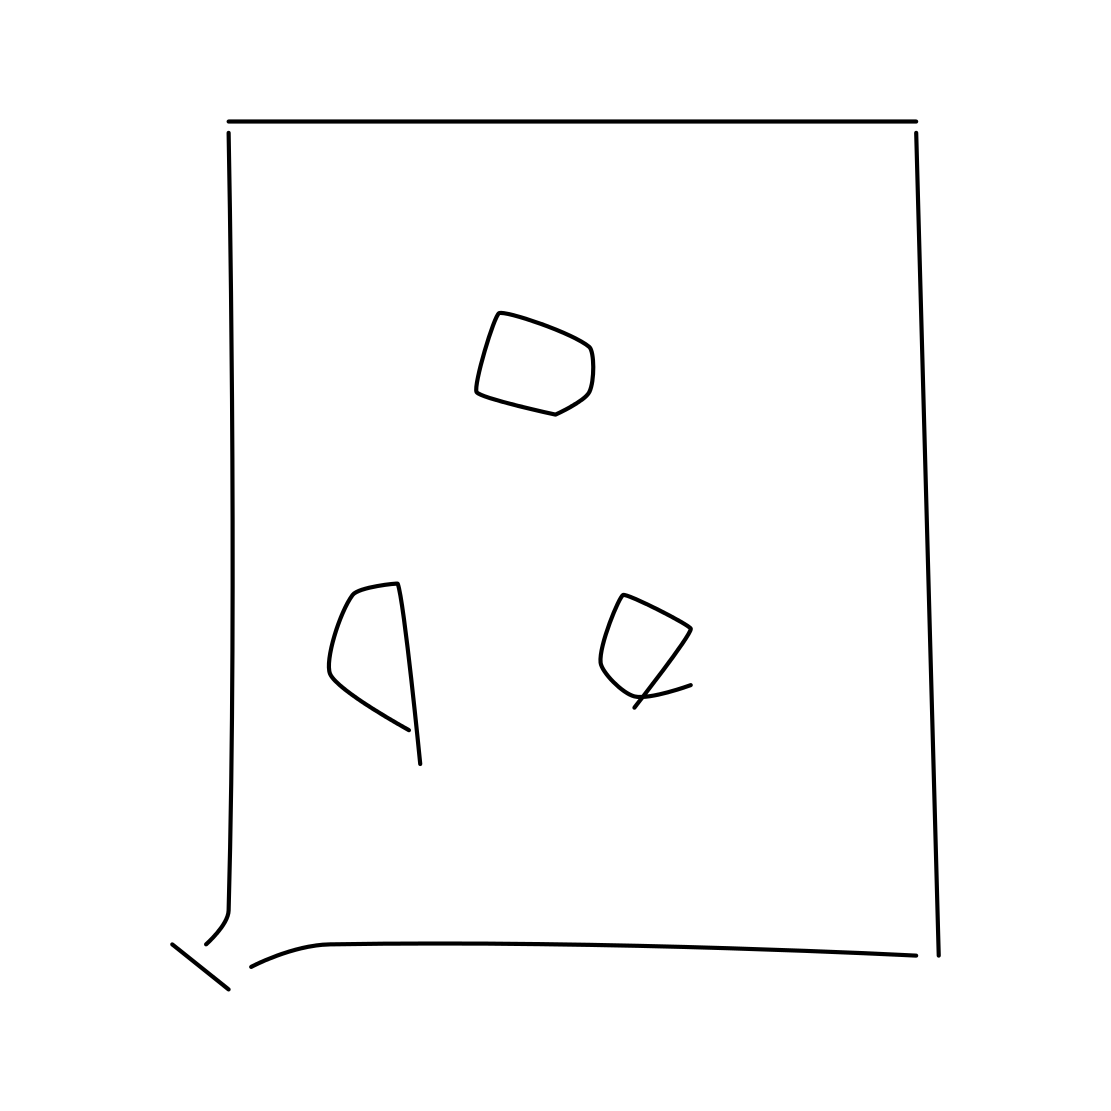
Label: power outlet